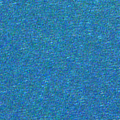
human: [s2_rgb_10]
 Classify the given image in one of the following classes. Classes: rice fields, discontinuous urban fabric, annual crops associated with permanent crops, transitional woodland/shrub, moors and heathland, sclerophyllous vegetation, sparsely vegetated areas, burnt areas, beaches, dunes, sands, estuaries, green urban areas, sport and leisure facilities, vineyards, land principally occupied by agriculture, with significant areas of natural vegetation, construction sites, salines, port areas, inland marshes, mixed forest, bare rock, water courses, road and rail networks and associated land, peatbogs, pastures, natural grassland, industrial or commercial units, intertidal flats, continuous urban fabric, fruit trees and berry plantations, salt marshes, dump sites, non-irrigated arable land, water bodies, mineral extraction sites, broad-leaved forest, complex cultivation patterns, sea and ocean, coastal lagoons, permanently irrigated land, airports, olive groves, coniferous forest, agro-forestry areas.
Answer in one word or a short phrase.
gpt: sea and ocean